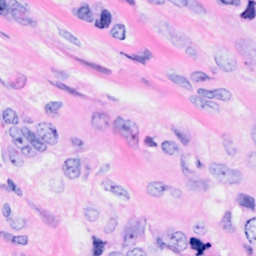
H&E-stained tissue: Breast